【题型】解答题　【知识点】解析几何　【难度】medium
已知椭圆 \(C: \frac{x^2}{a^2} + \frac{y^2}{b^2} = 1\ (a > b > 0)\) 的中心为 \(O\)，左、右焦点分别为 \(F_1\)，\(F_2\)，\(M\) 为椭圆 \(C\) 上一点，线段 \(MF_1\) 与圆 \(x^2 + y^2 = 2\) 相切于该线段的中点 \(N\)，且 \(\triangle MF_1F_2\) 的面积为 4。

\vspace{0.5em}
\noindent (1) 求椭圆 \(C\) 的方程；

\vspace{0.5em}
\noindent (2) 椭圆 \(C\) 上是否存在三个点 \(A\)，\(B\)，\(P\)，使得直线 \(AB\) 过椭圆 \(C\) 的左焦点 \(F_1\)，且四边形 \(OAPB\) 是平行四边形？若存在，求出直线 \(AB\) 的方程；若不存在，请说明理由。
【解答】
\noindent \textbf{【答案】}
\noindent (1) \(\frac{x^2}{8} + \frac{y^2}{4} = 1\)
\noindent (2) \(y = \pm \frac{\sqrt{2}}{2}(x + 2)\)

\vspace{1em}
\noindent \textbf{【解析】}
\noindent (1) 连接 \(ON\)，则 \(ON \perp MF_1\)，\(ON = \sqrt{2}\)。

\vspace{0.3em}
\noindent 因为 \(N\) 为 \(MF_1\) 的中点，\(O\) 为 \(F_1F_2\) 的中点，所以 \(MF_2 \parallel ON\)，故 \(MF_2 \perp MF_1\)，

\vspace{0.3em}
\noindent \(|MF_2| = 2|ON| = 2\sqrt{2}\)，

\vspace{0.3em}
\noindent \(S_{\triangle MF_1F_2} = \frac{1}{2}|MF_1| \cdot |MF_2| = \sqrt{2}|MF_1| = 4\)，解得 \(|MF_1| = 2\sqrt{2}\)，

\vspace{0.3em}
\noindent 由椭圆定义可知，\(|MF_1| + |MF_2| = 4\sqrt{2} = 2a\)，解得 \(a = 2\sqrt{2}\)，

\vspace{0.3em}
\noindent 由勾股定理得 \(|F_1F_2|^2 = |MF_1|^2 + |MF_2|^2 = 8 + 8 = 16\)，即 \(4c^2 = 16\)，解得 \(c = 2\)，

\vspace{0.3em}
\noindent 故 \(b^2 = a^2 - c^2 = 8 - 4 = 4\)，

\vspace{0.3em}
\noindent 故椭圆方程为 \(C: \frac{x^2}{8} + \frac{y^2}{4} = 1\)；

\vspace{1em}
\noindent (2) 由题意得 \(F_1(-2, 0)\)，当直线 \(AB\) 的斜率不存在时，即 \(x = -2\)，

\vspace{0.3em}
\noindent 此时 \(\frac{4}{8} + \frac{y^2}{4} = 1\)，解得 \(y = \pm \sqrt{2}\)，设 \(A(-2, \sqrt{2})\)，\(B(-2, -\sqrt{2})\)，

\vspace{0.3em}
\noindent 由于 \(OA = OB\)，由对称性可知，\(P\) 为椭圆左顶点 \(D\)，但 \(DF_1 \neq OF_1\)，故不合要求，舍去。

\vspace{0.3em}
\noindent 当直线 \(AB\) 的斜率存在时，设为 \(y = k(x + 2)\)，

\vspace{0.3em}
\noindent 联立 \(C: \frac{x^2}{8} + \frac{y^2}{4} = 1\) 得，\((1 + 2k^2)x^2 + 8k^2x + 8k^2 - 8 = 0\)，

\vspace{0.3em}
\noindent \(\Delta = 64k^4 - 4(1 + 2k^2)(8k^2 - 8) = 32k^2 + 32 > 0\)，

\vspace{0.3em}
\noindent 设 \(A(x_1, y_1)\)，\(B(x_2, y_2)\)，则 \(x_1 + x_2 = \frac{-8k^2}{1 + 2k^2}\)，\(x_1x_2 = \frac{8k^2 - 8}{1 + 2k^2}\)，

\vspace{0.3em}
\noindent \(y_1 + y_2 = k(x_1 + x_2) + 4k = \frac{-8k^3}{1 + 2k^2} + 4k = \frac{4k}{1 + 2k^2}\)，

\vspace{0.3em}
\noindent 则 \(AB\) 中点坐标为 \(Q\left(\frac{-4k^2}{1 + 2k^2}, \frac{2k}{1 + 2k^2}\right)\)，

\vspace{0.3em}
\noindent 假设存在点 \(P\)，使得四边形 \(OAPB\) 是平行四边形，则 \(P\left(\frac{-8k^2}{1 + 2k^2}, \frac{4k}{1 + 2k^2}\right)\)，

\vspace{0.3em}
\noindent 将 \(P\left(\frac{-8k^2}{1 + 2k^2}, \frac{4k}{1 + 2k^2}\right)\) 代入椭圆 \(C: \frac{x^2}{8} + \frac{y^2}{4} = 1\) 中，得 \(\left(\frac{-8k^2}{1 + 2k^2}\right)^2 + 2\left(\frac{4k}{1 + 2k^2}\right)^2 = 8\)，

\vspace{0.3em}
\noindent 解得 \(k = \pm \frac{\sqrt{2}}{2}\)，

\vspace{0.3em}
\noindent 此时直线 \(AB\) 的方程为 \(y = \pm \frac{\sqrt{2}}{2}(x + 2)\)。

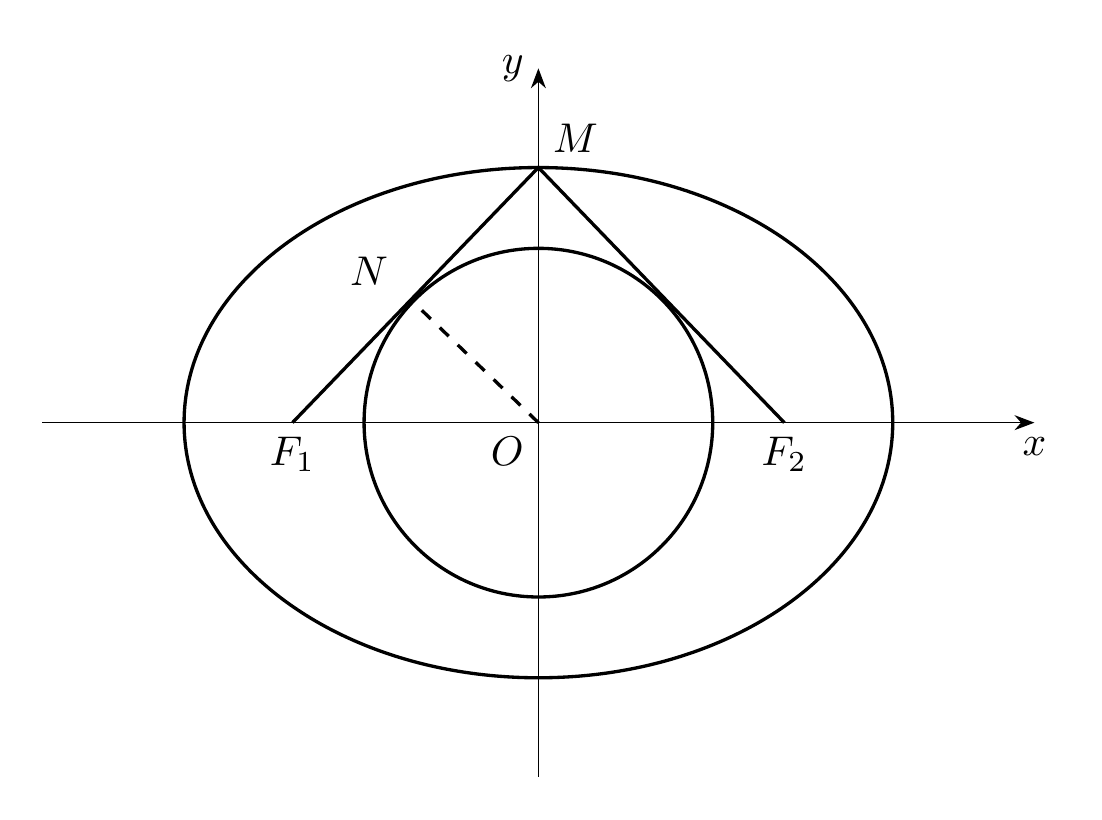
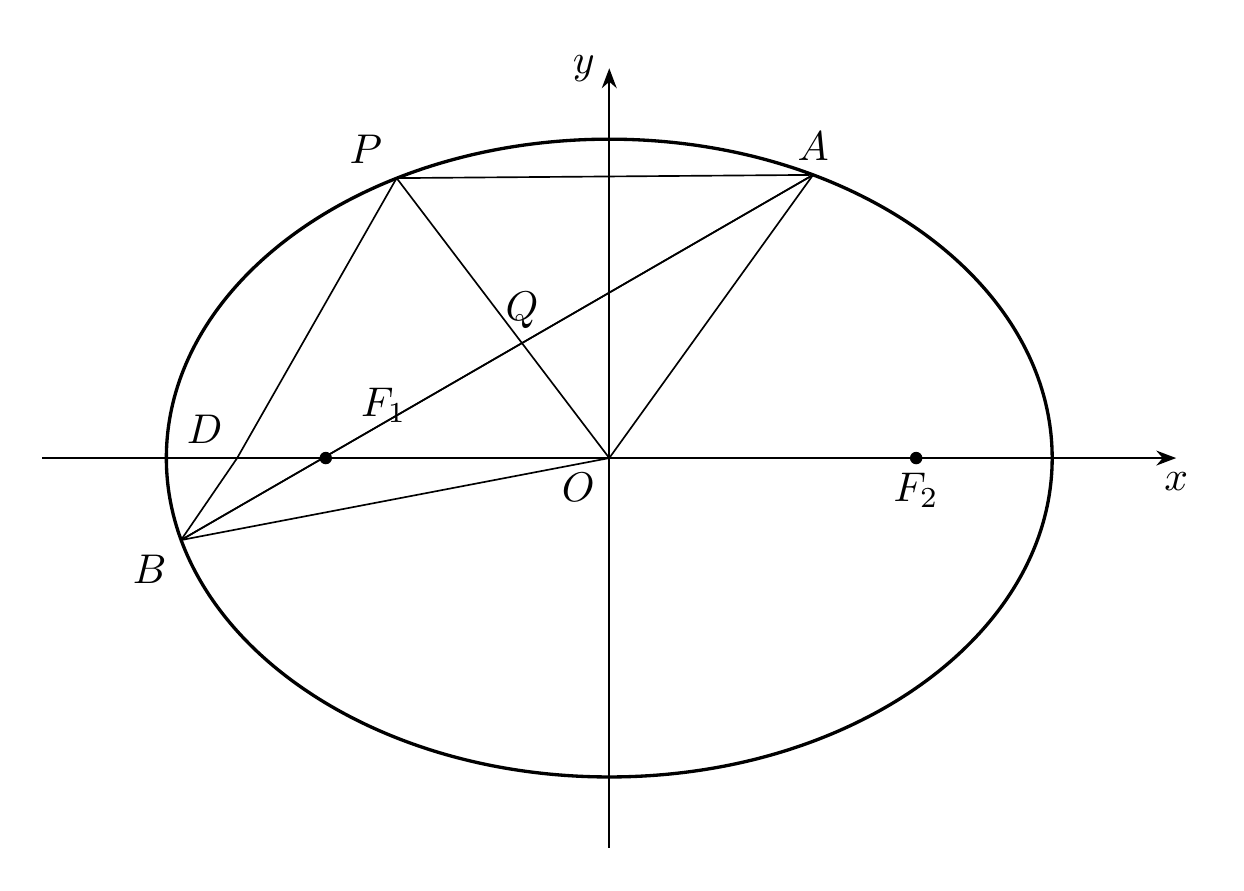